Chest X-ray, AP view. Patient: 52 years old, sex M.
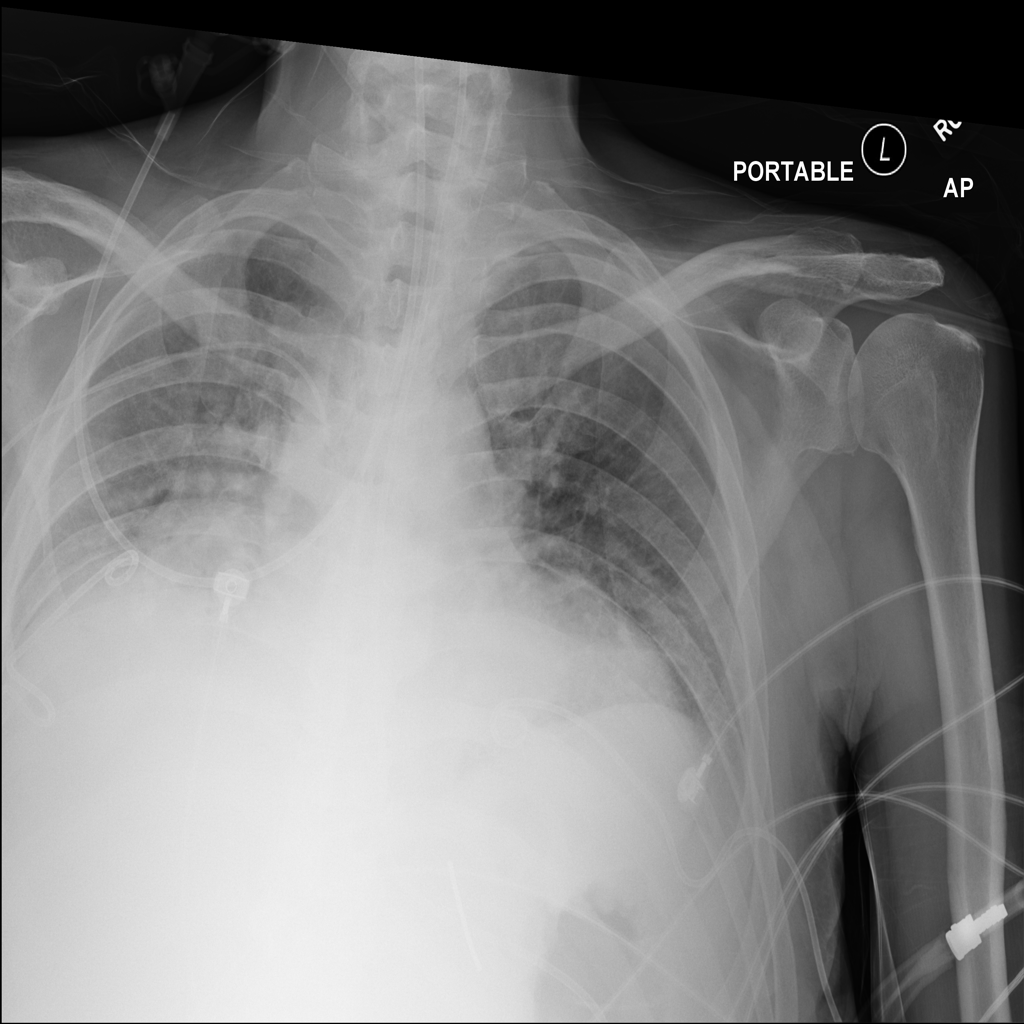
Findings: Effusion